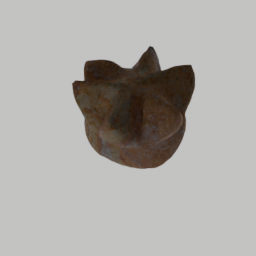
Label: nature